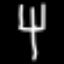
Label: fork